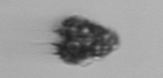
Label: Syracosphaera_pulchra